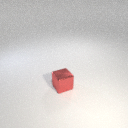
small red metal cube